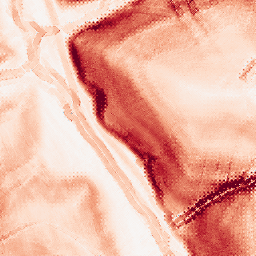
Category: morphological
Decomposition family: morphological_gradient
Decomposition parameters: size: 5
shape: diamond
Upsampling method: regularized
Upsampling parameters: scale: 2
lambda_reg: 0.1
Upsampling scale: 2